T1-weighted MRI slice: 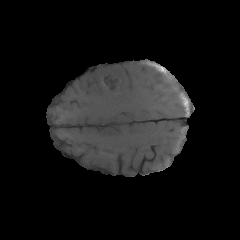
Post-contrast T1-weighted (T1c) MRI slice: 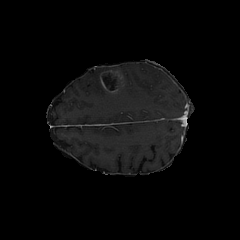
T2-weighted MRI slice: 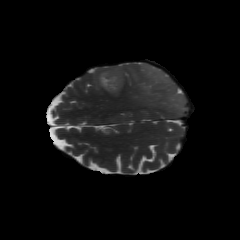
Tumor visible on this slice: yes